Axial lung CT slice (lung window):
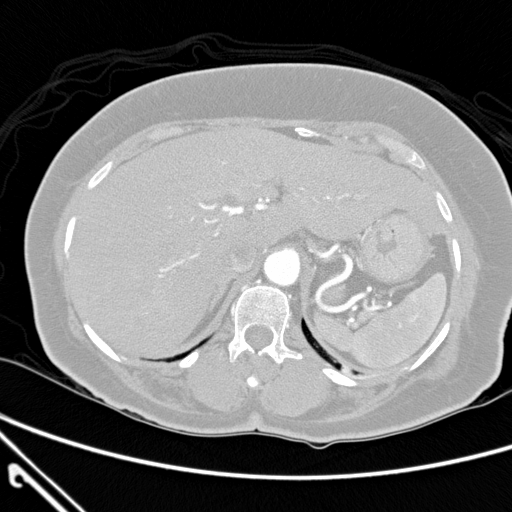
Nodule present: no